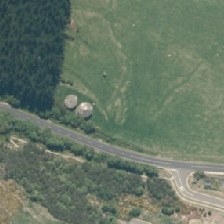
Land cover: high_producing_grassland